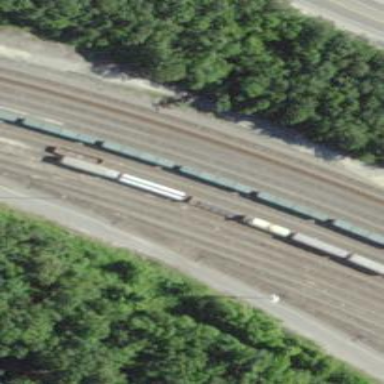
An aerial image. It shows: Railway yard in service.